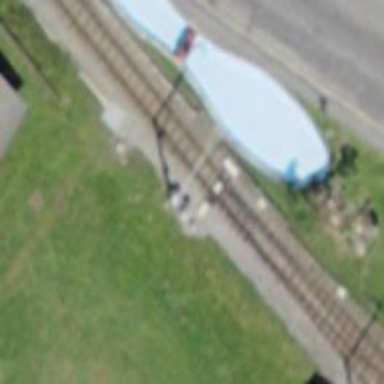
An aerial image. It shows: Railway switch.